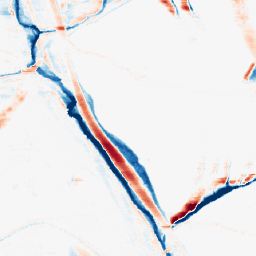
Category: morphological
Decomposition family: morphological_rect
Decomposition parameters: operation: average
width: 20
height: 5
Upsampling method: area
Upsampling parameters: scale: 2
Upsampling scale: 2